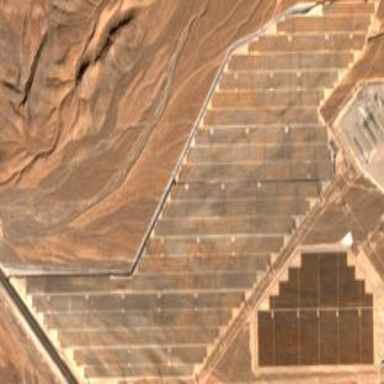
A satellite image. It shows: Solar power plant enclosed by fence.